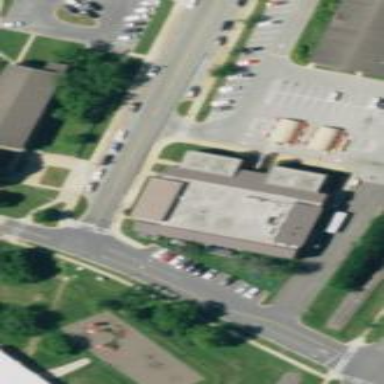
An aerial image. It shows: Clinic building providing healthcare services.